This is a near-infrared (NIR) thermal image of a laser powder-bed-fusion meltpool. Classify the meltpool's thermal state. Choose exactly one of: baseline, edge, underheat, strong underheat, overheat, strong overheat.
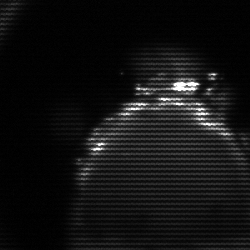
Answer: edge